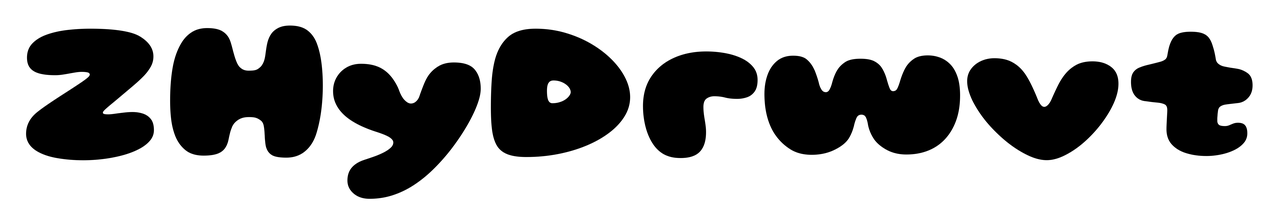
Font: Gluten_Black